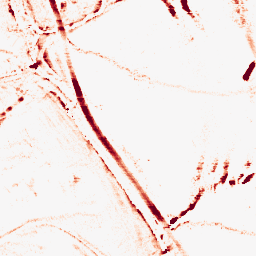
Category: morphological
Decomposition family: morphological_rect
Decomposition parameters: operation: opening
width: 10
height: 5
Upsampling method: sinc_hamming
Upsampling parameters: scale: 8
kernel_size: 16
Upsampling scale: 8